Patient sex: M
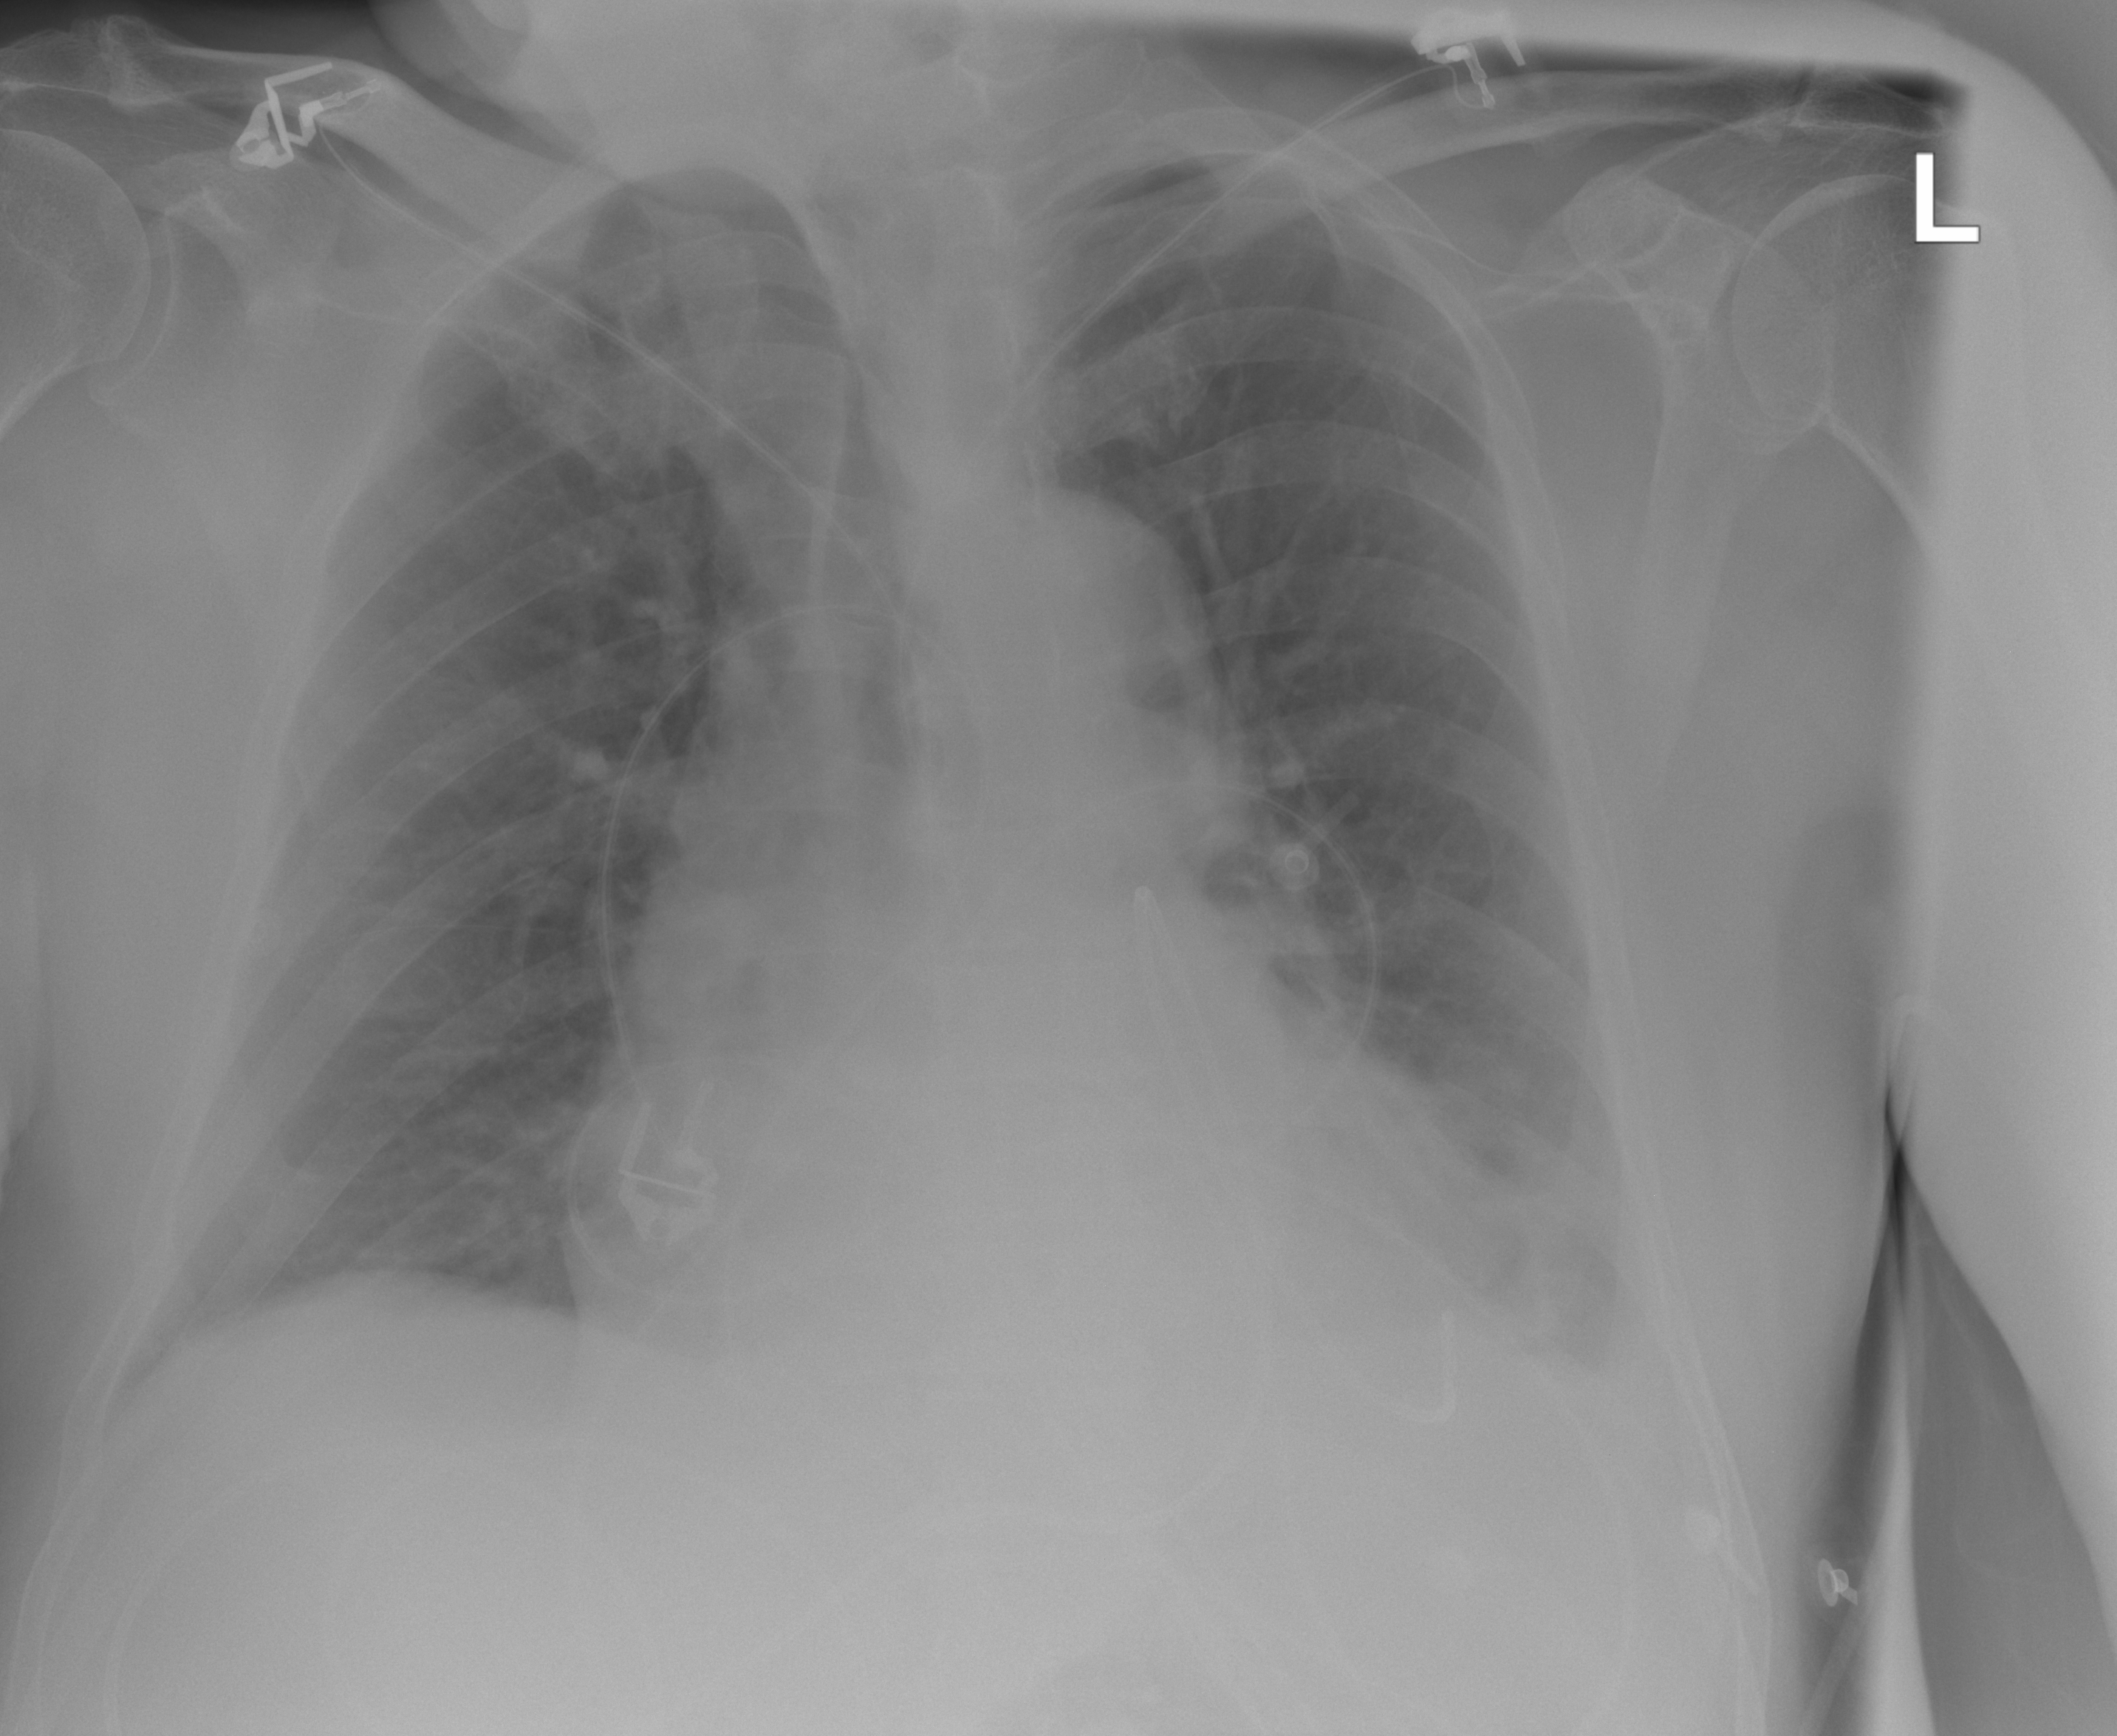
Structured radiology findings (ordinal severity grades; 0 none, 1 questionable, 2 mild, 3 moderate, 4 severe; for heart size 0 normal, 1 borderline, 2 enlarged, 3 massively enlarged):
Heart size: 2
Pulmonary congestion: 0
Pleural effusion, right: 0
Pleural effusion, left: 2
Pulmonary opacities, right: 0
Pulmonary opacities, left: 0
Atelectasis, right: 0
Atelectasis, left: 2